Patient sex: M
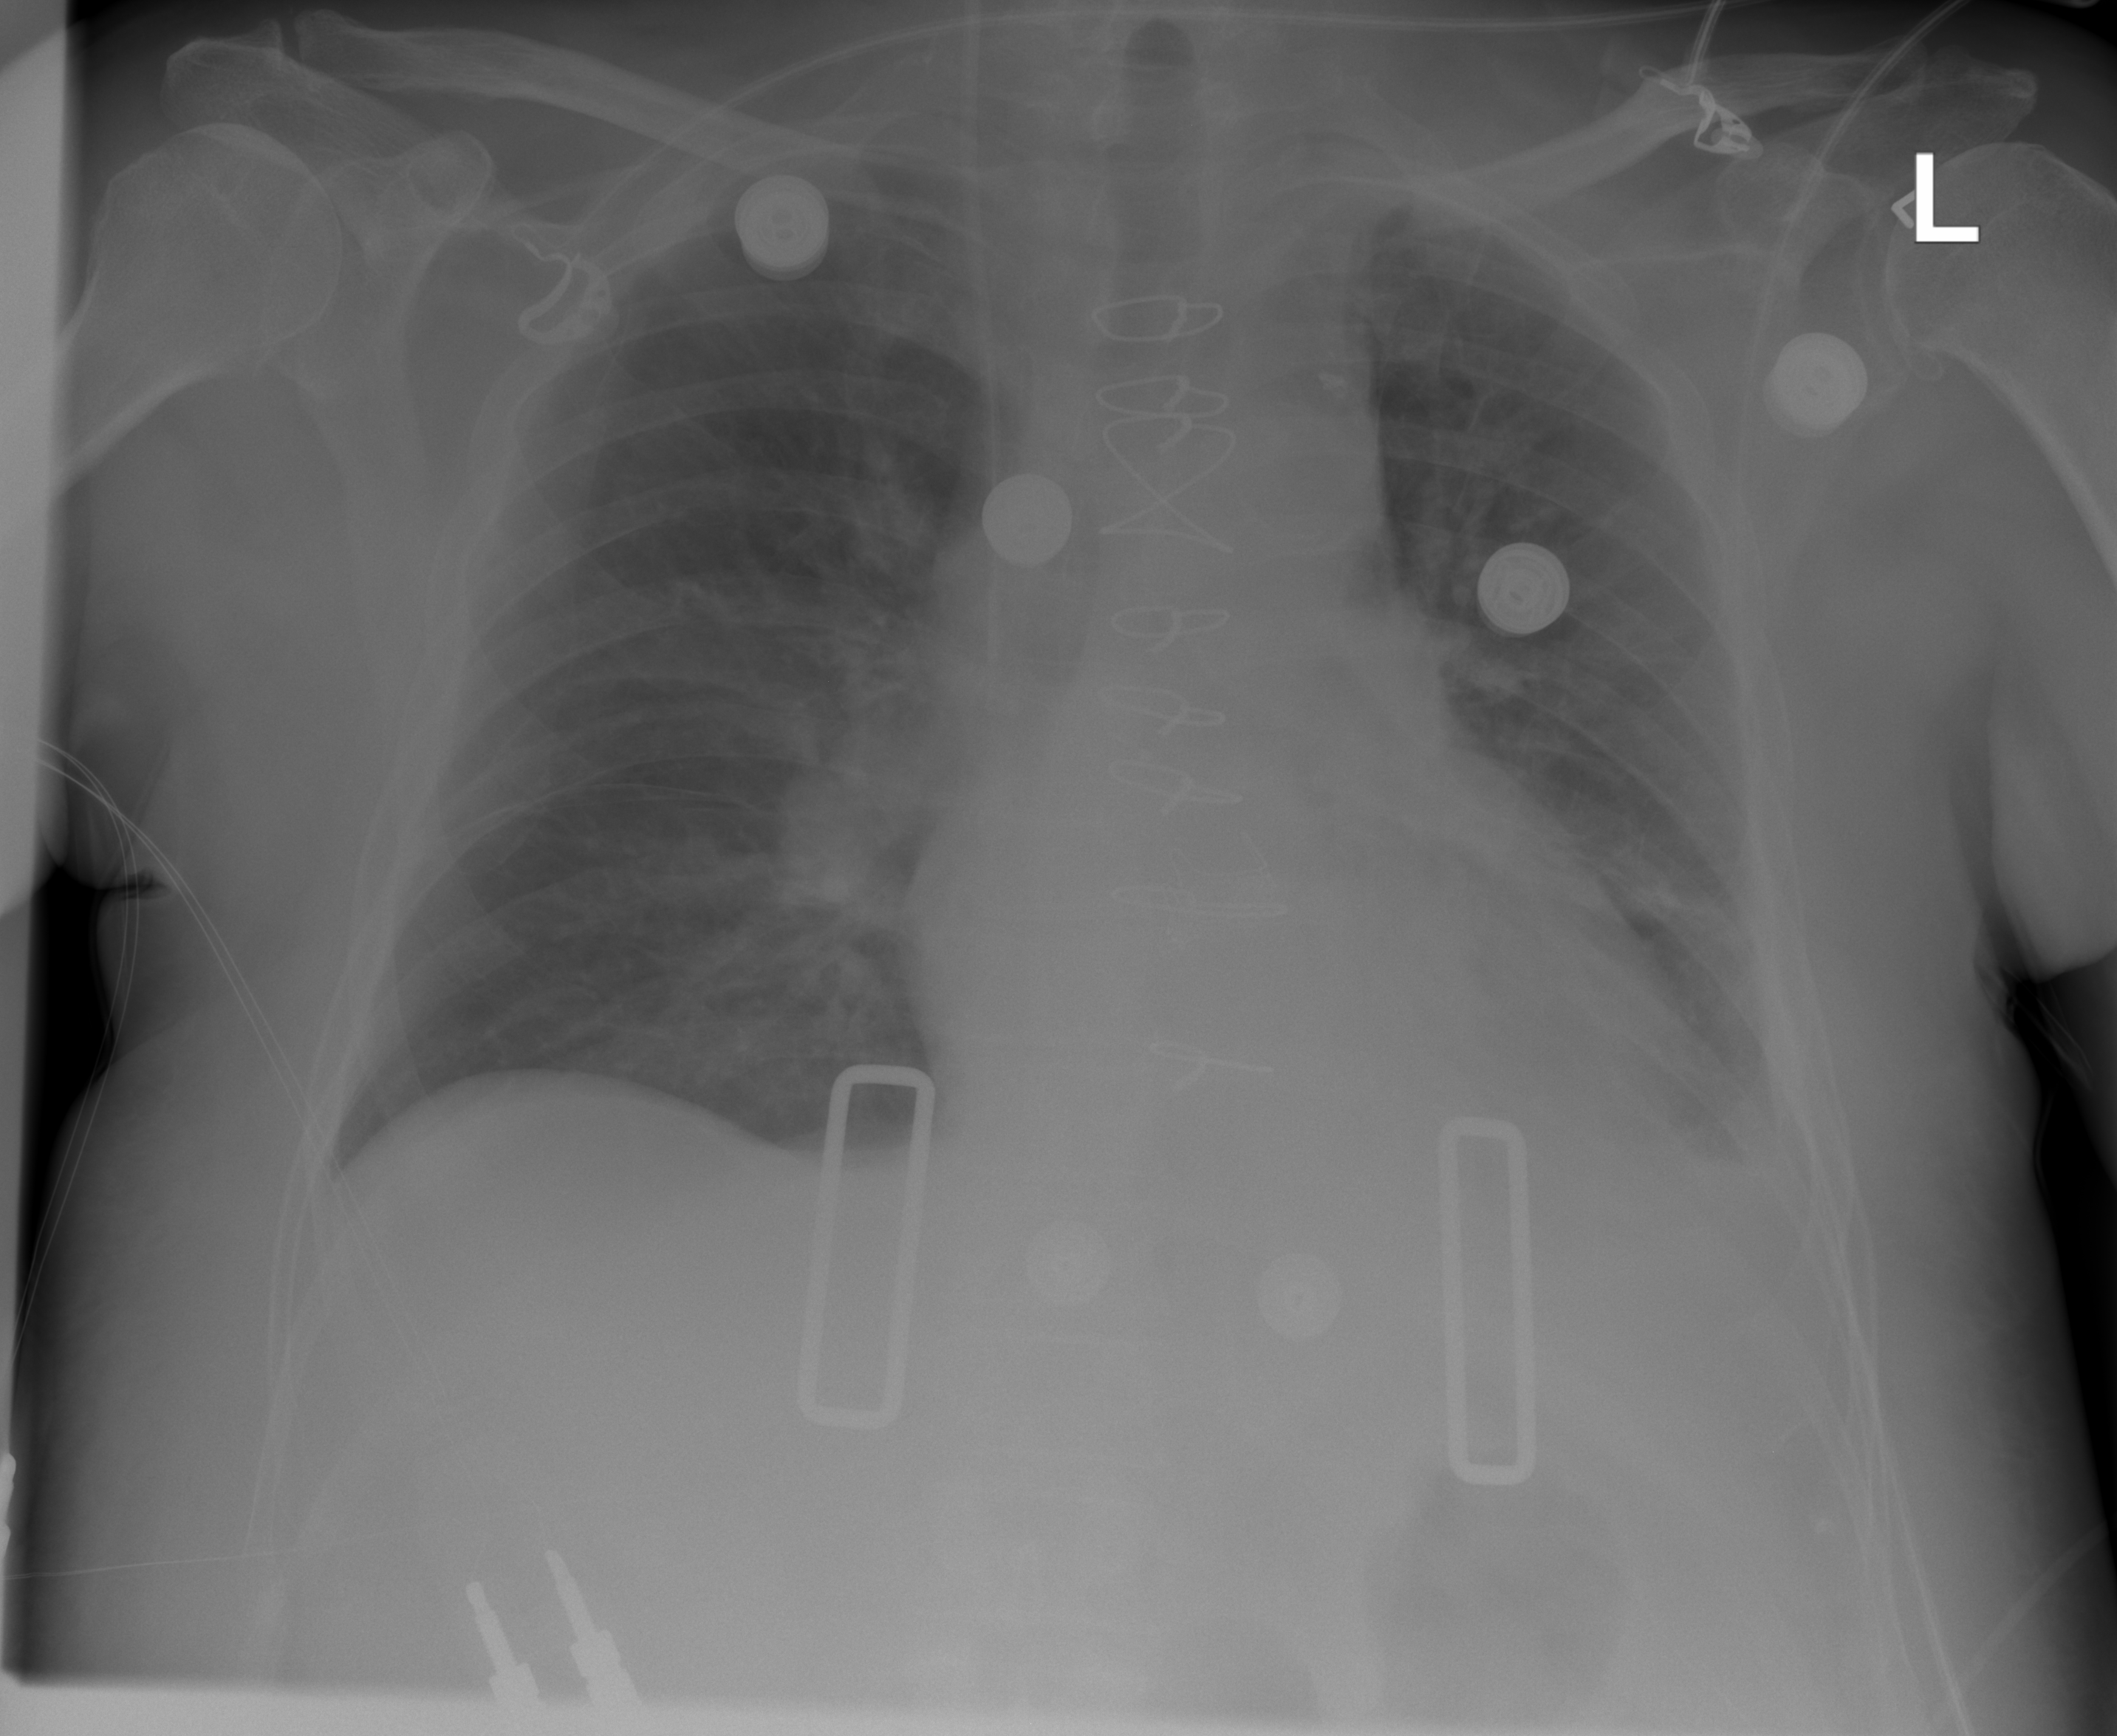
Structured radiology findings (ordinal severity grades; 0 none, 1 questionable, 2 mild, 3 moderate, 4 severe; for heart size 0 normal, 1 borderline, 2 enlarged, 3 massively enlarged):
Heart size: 0
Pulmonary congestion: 0
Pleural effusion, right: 0
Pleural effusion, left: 2
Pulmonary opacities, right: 0
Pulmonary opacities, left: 1
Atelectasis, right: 2
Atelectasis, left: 2